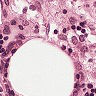
Metastatic tissue present: no